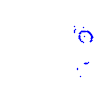
Particle: kaon